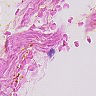
Metastatic tissue present: no